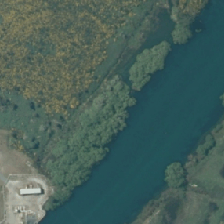
Land cover: deciduous_hardwood